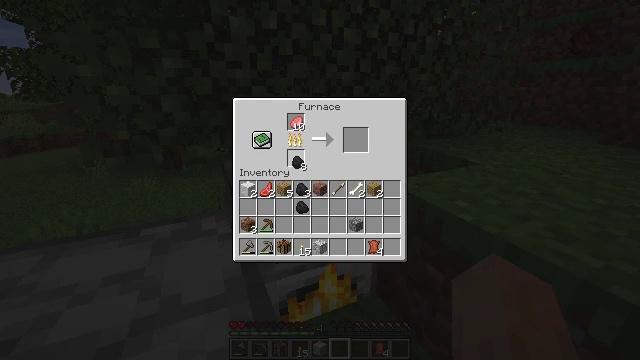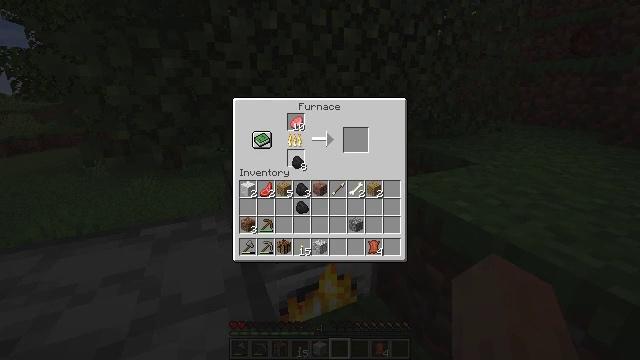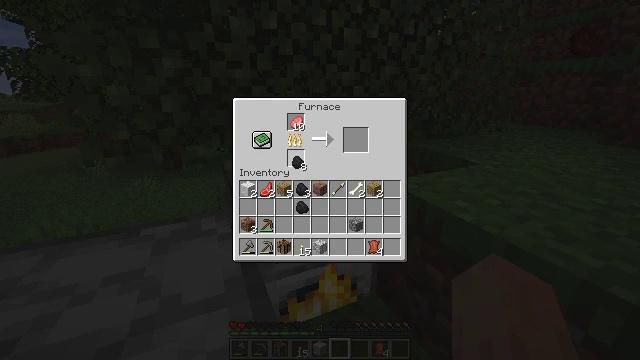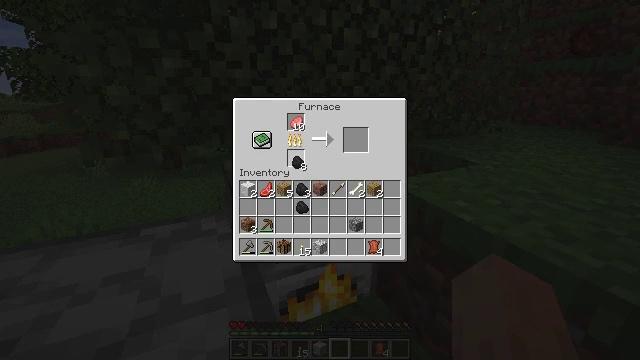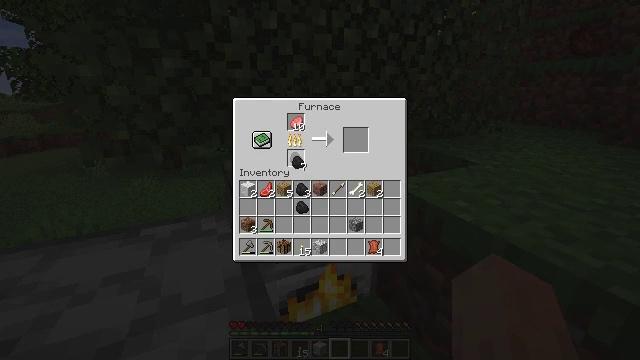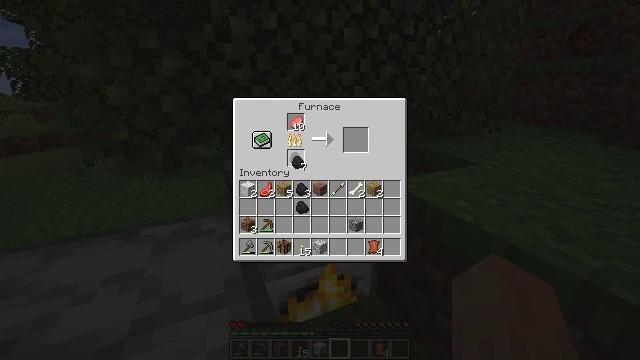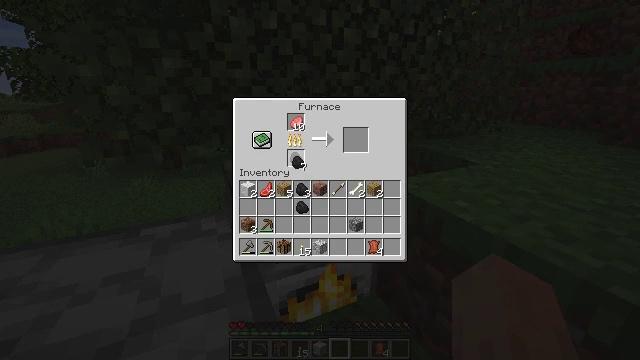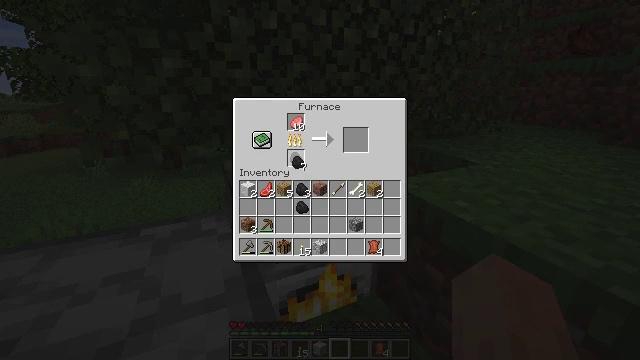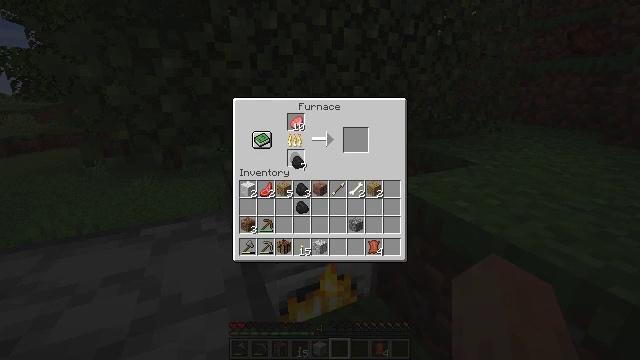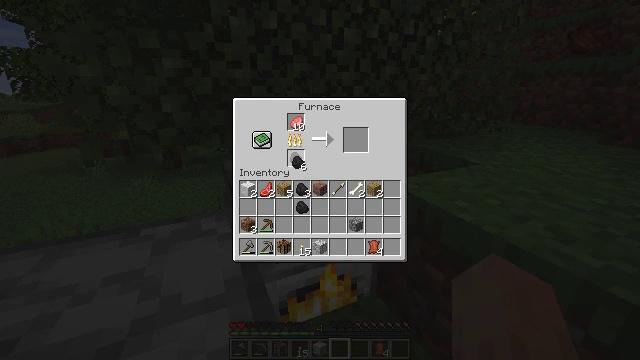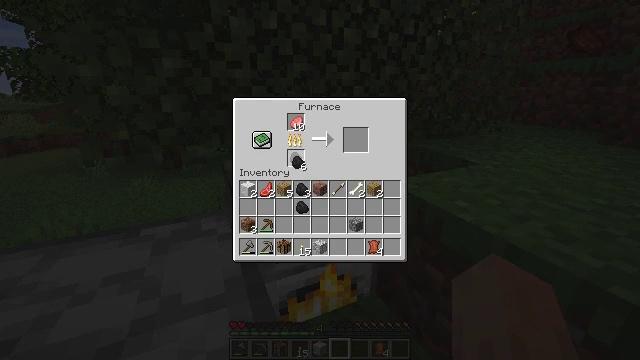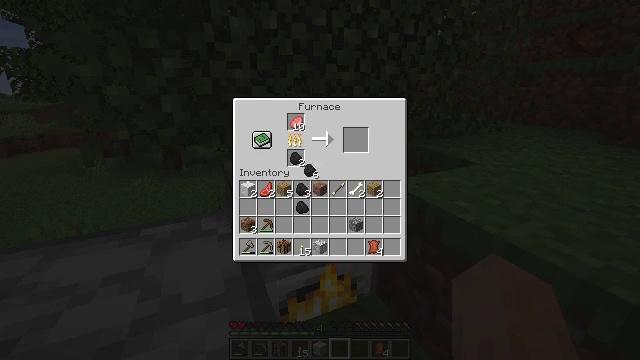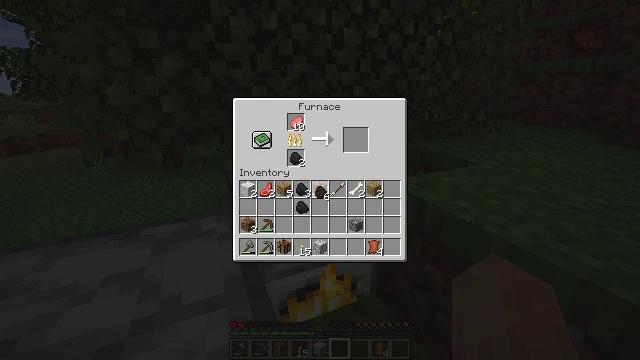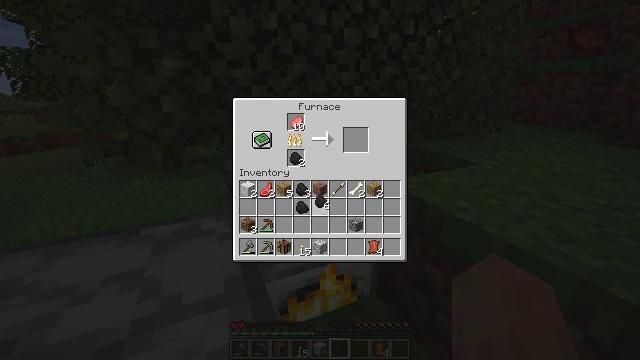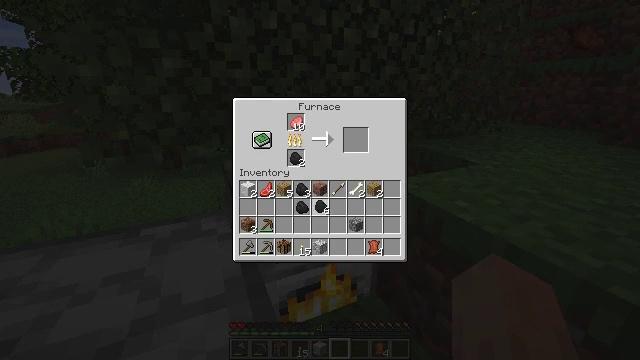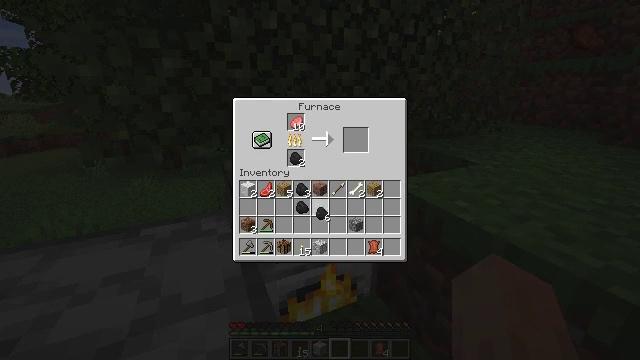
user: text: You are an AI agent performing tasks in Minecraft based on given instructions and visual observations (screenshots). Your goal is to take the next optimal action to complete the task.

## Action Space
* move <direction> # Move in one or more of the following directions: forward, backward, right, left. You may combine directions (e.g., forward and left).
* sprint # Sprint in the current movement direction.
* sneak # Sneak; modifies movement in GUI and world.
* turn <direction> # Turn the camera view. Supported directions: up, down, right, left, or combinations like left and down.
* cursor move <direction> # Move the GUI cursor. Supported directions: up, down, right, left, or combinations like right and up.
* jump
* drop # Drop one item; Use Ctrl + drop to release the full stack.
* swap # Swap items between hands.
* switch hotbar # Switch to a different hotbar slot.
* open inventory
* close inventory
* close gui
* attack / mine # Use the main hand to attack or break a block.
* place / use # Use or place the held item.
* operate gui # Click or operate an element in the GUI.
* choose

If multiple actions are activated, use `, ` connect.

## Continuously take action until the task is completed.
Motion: motion action
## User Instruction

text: craft item air
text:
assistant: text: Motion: choose
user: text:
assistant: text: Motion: choose
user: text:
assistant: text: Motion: choose
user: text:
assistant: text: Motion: no_op
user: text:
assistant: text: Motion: choose
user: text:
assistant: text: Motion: choose
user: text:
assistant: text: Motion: choose
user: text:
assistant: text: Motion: choose
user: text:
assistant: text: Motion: no_op
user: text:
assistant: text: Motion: no_op
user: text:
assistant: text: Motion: cursor move right and down
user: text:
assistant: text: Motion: cursor move right and down
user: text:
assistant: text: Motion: cursor move down
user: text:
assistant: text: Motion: no_op
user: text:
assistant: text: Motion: no_op
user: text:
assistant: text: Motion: no_op
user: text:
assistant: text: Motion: operate gui
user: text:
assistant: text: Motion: operate gui
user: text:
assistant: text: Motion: operate gui
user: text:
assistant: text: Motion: no_op
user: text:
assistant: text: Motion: no_op
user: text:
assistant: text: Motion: close inventory
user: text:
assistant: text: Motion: turn left and down, close inventory
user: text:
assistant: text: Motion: turn left and down
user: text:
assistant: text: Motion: turn left and down
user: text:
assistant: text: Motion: turn left and down
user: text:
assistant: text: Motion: turn left and down
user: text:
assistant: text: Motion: turn left and down, use / place
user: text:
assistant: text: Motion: turn left, use / place
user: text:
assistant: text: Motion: turn left, use / place